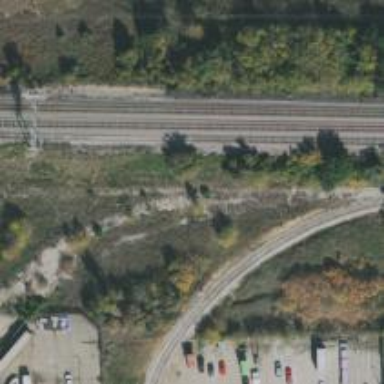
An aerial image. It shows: Abandoned railway spur.